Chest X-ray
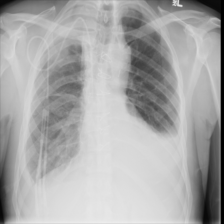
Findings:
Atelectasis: negative
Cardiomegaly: negative
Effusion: positive
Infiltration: negative
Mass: negative
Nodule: negative
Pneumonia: negative
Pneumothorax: negative
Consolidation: negative
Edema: negative
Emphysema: negative
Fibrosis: negative
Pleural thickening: positive
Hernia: negative